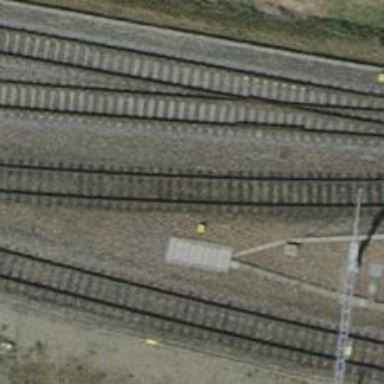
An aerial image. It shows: Rail yard with electrified rails and single track.